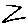
Label: zigzag